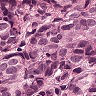
Metastatic tissue present: yes